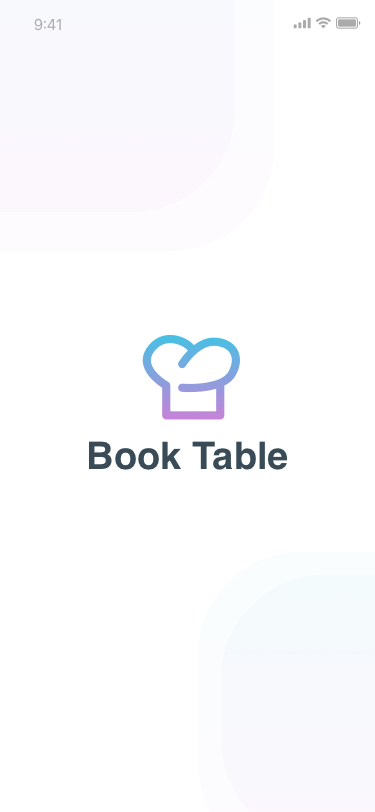
Text in this UI design:
Book Table